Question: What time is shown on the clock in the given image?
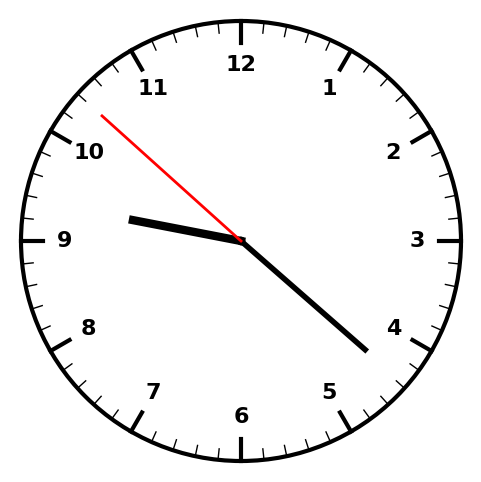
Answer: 09:21:52